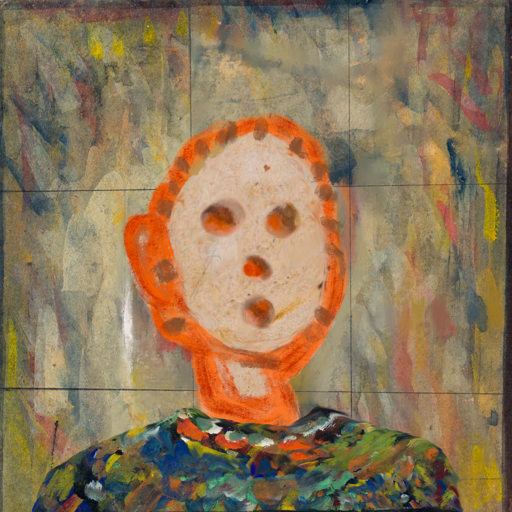
Background: GypsyMother, Head And Neck Front: Rupkatha, Face Front: Rupkatha, Bust: An_Impression, Hair Front: Blank, Head Accessory: Blank, Second Necklace: Blank, Necklace: Blank, Baby: Blank